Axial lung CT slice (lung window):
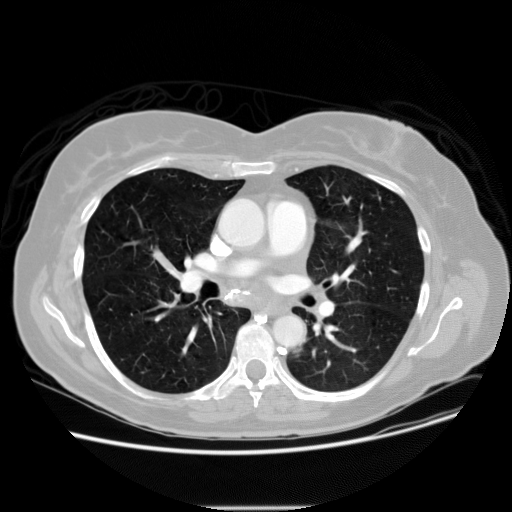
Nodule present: no